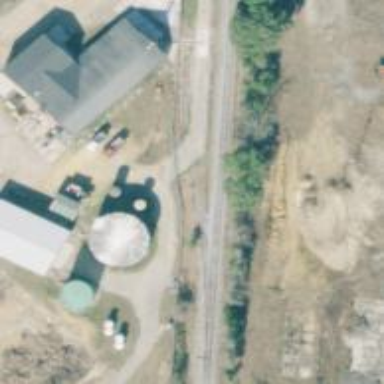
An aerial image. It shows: Railway siding with rails.